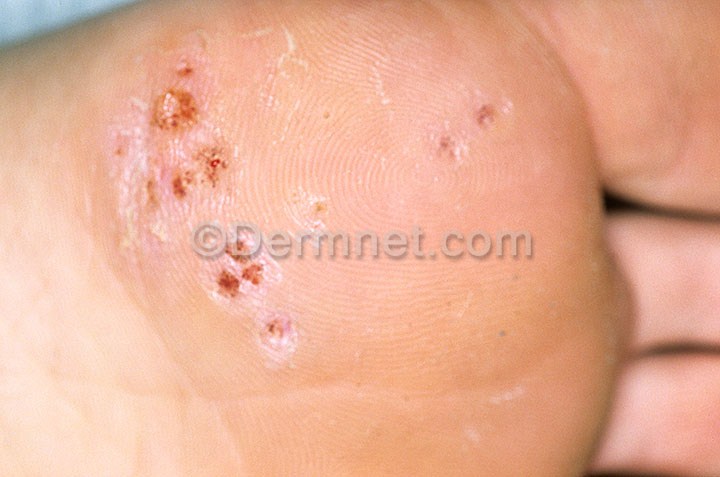
Disease: Warts Molluscum and other Viral Infections